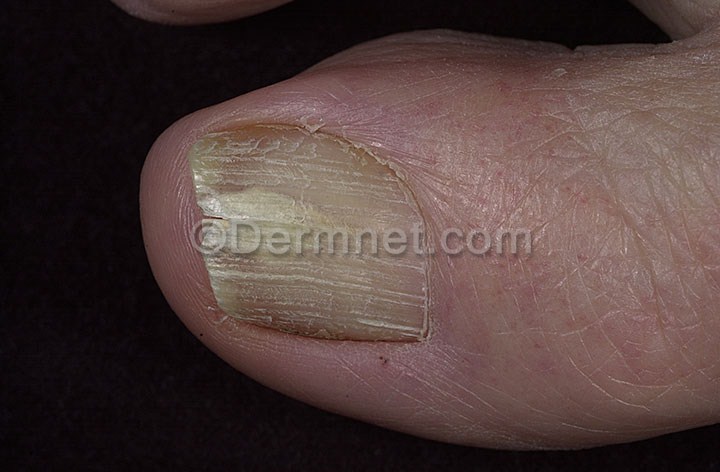
Disease: Nail Fungus and other Nail Disease